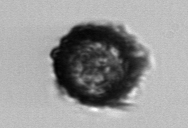
Label: Thalassiosira_TAG_external_detritus